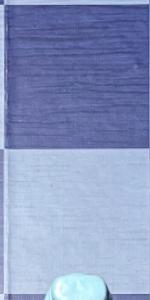
Label: Empty